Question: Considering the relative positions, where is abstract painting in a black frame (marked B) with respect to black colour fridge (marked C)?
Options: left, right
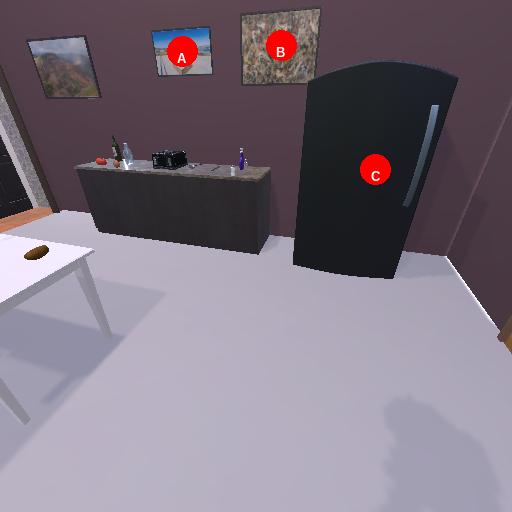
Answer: left